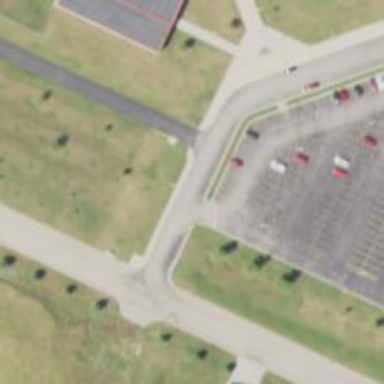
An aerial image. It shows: Service road with asphalt surface designated for school.